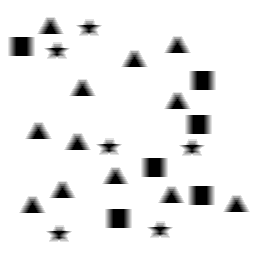
Squares: 6
Triangles: 12
Stars: 6
Total shapes: 24